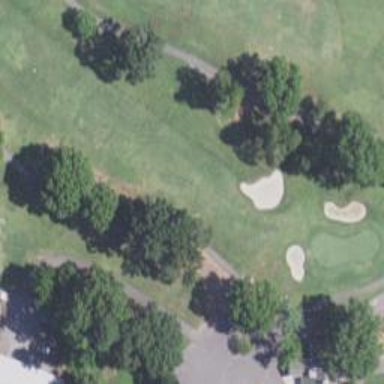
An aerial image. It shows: Golf hole.